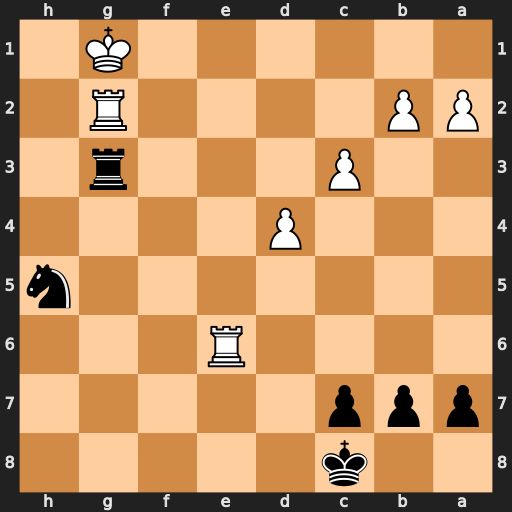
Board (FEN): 2k5/ppp5/4R3/7n/3P4/2P3r1/PP4R1/6K1
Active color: b
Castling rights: -
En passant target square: -
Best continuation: Rxg2+ Kxg2 Nf4+ Kf3 Nxe6